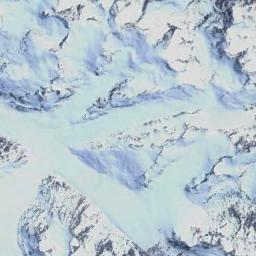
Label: snowberg